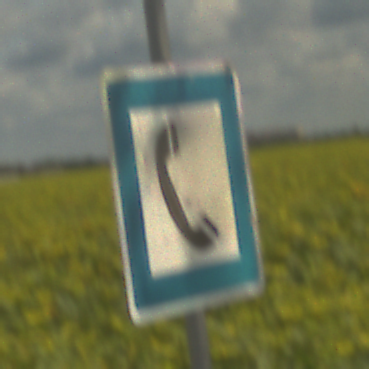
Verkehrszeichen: Fernsprecher
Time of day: Midday
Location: Outdoor (RoadRail)
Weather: PartlyCloudy
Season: NotSpecified
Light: Natural